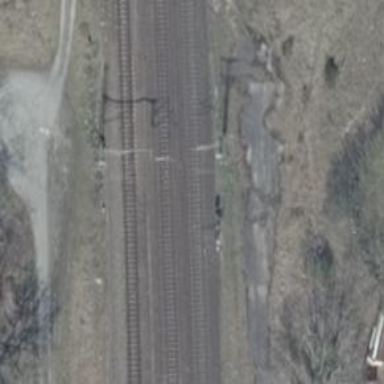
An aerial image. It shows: Railway with electrified contact lines.